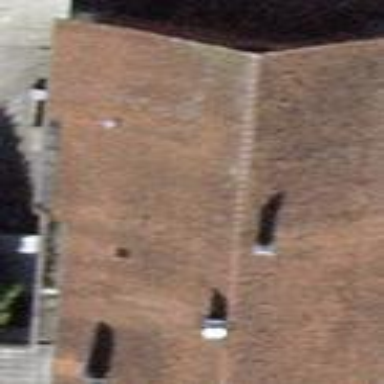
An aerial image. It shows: Gabled roof house.